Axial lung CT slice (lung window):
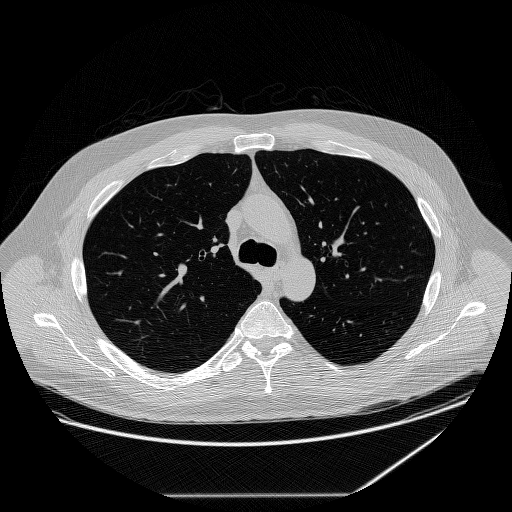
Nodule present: no